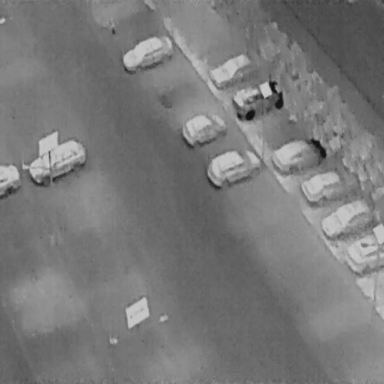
There are 11 Cars in the infrared image.